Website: home-depot
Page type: billing-address
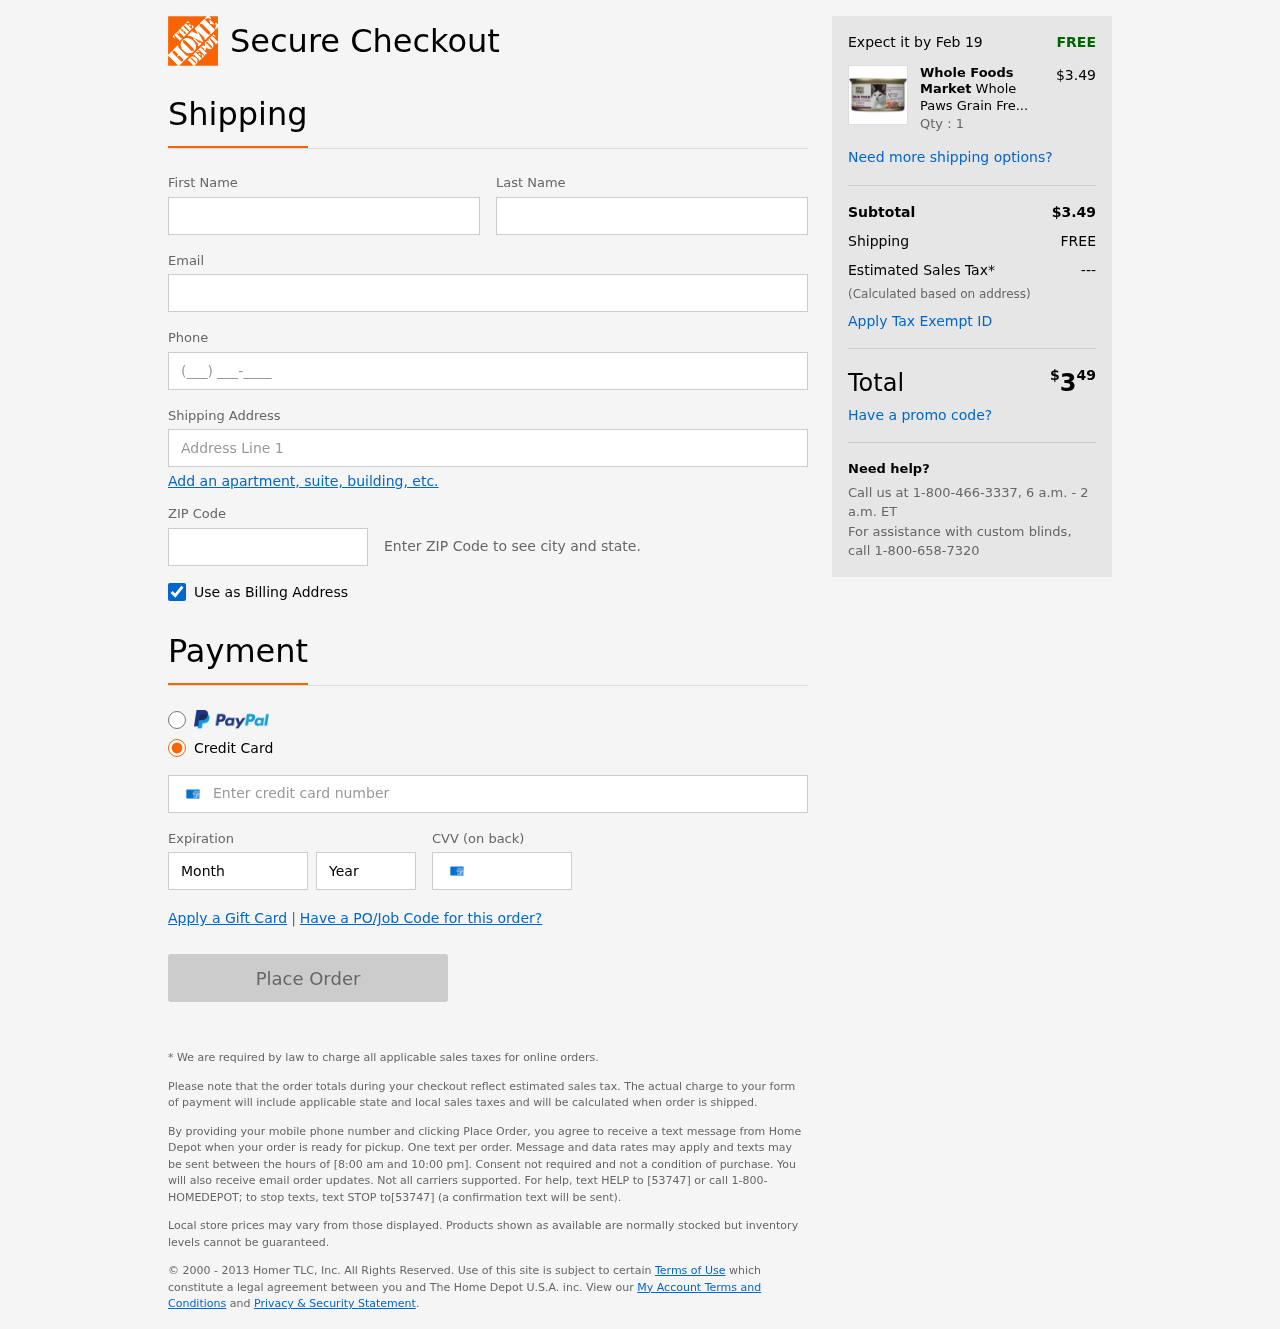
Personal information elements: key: PII_FIRSTNAME
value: Michael
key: PII_LASTNAME
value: Reyes
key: PII_EMAIL
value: michael_reyes@gmail.com
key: PII_PHONE
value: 4762024442
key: PII_STREET
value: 9612 Teresa Wall Apt. 620
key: PII_POSTCODE
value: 72455
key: PII_CARD_NUMBER
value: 3485 4114 5478 883
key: PII_CARD_EXPIRY_MONTH
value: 08
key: PII_CARD_CVV
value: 6345
Product elements: key: PRODUCT1_BRAND
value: Whole Foods Market
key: PRODUCT1_NAME
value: Whole Paws Grain Free Chicken & Giblets Dinner with Vegetables, 3 oz, 3 oz
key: PRODUCT1_PRICE
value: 3.49
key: PRODUCT1_QUANTITY
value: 1
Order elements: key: ORDER_DELIVERY_DATE
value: Feb 19
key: ORDER_SUBTOTAL
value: $3.49
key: ORDER_SHIPPING_COST
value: FREE
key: ORDER_TAX
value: ---
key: ORDER_TOTAL2
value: $349